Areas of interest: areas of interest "Tennis Court"
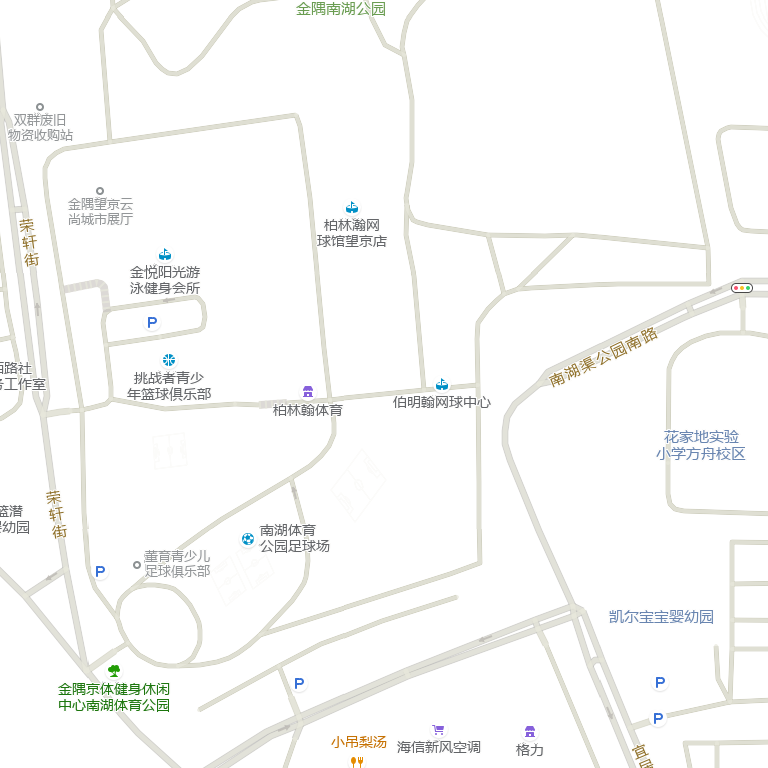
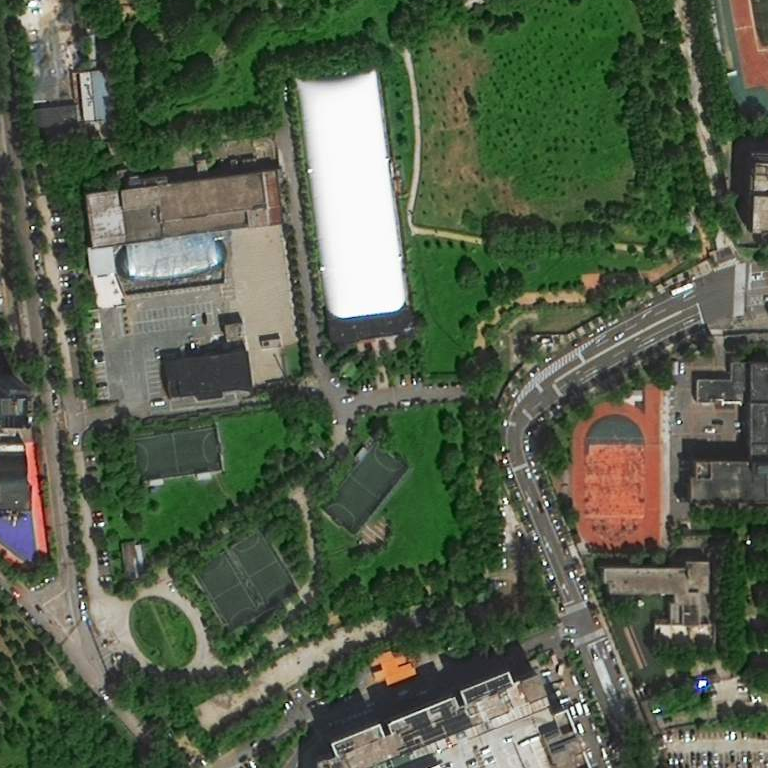